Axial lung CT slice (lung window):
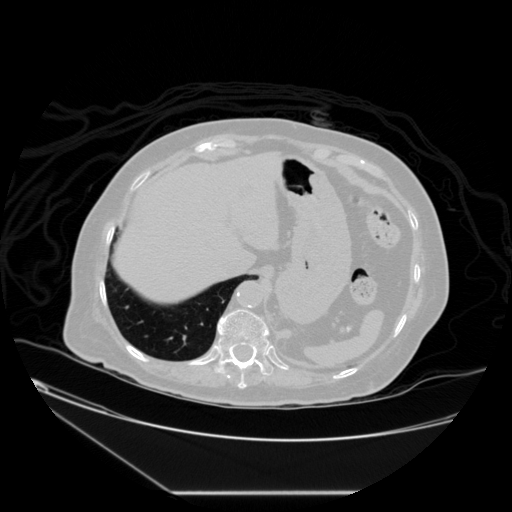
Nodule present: no